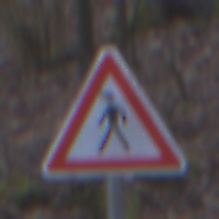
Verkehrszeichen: FussgaengerRechts
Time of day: MorningAfternoon
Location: Outdoor (Nature)
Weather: Overcast
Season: Winter
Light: Natural